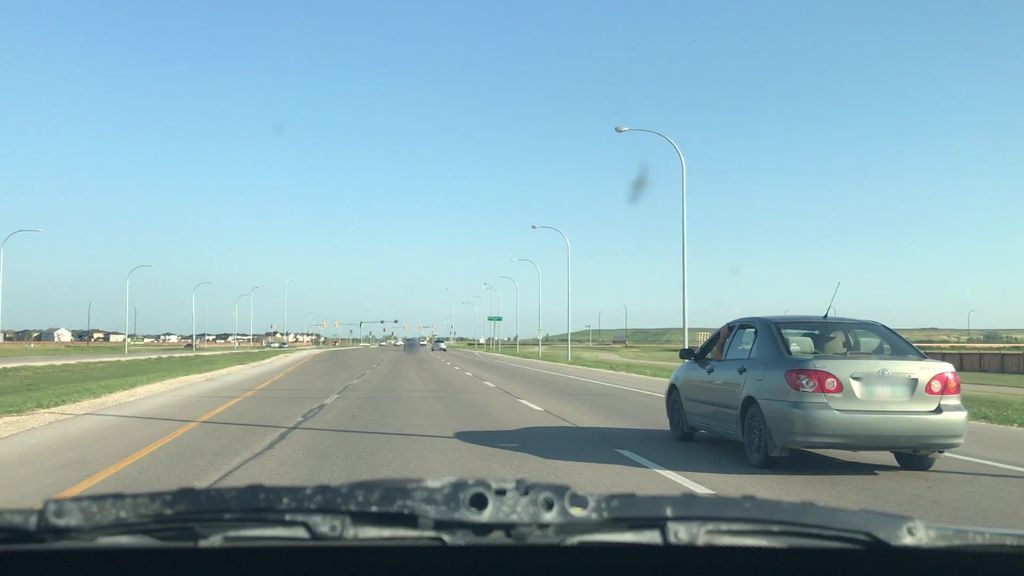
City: winnipeg